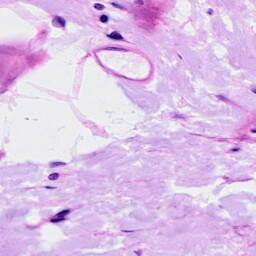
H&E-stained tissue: Ovarian